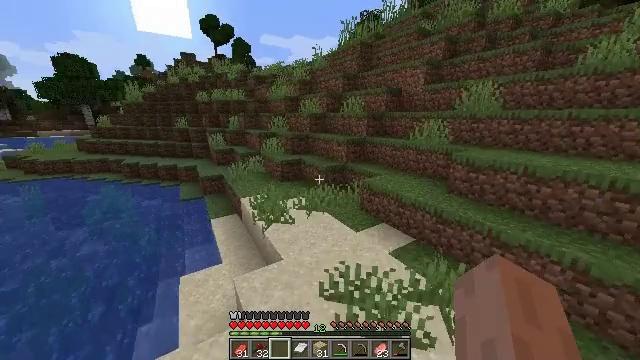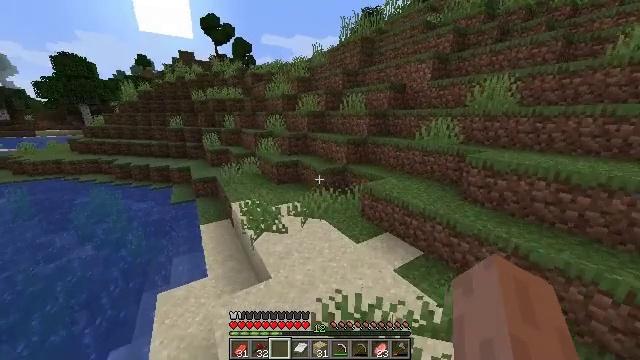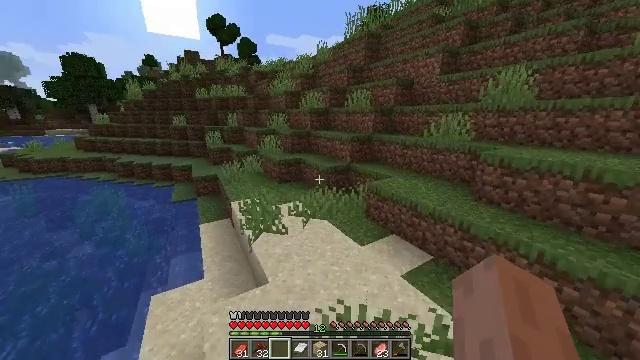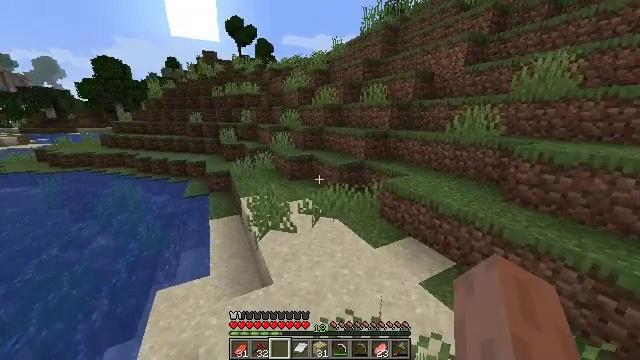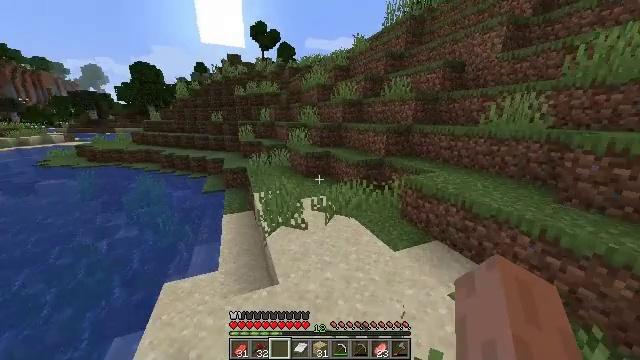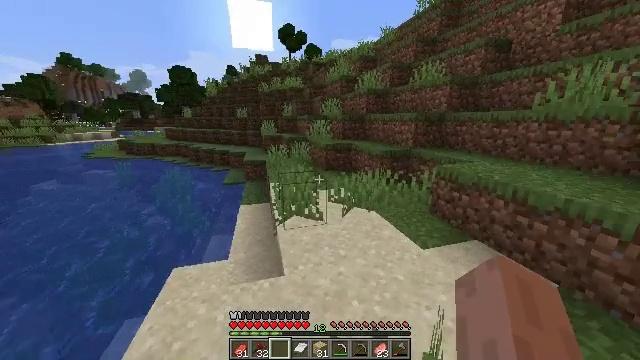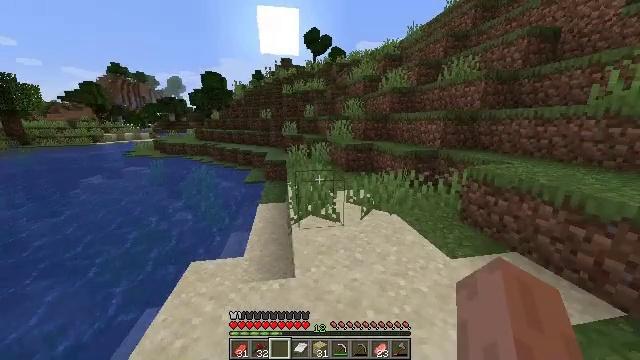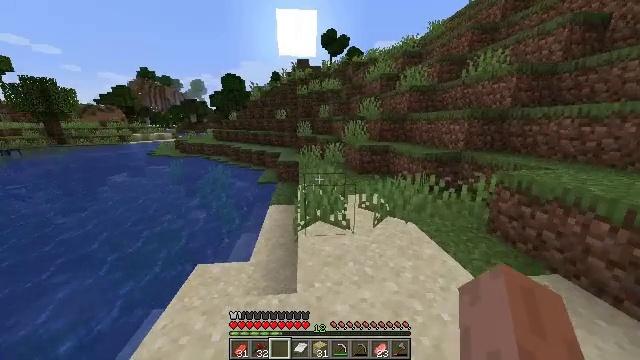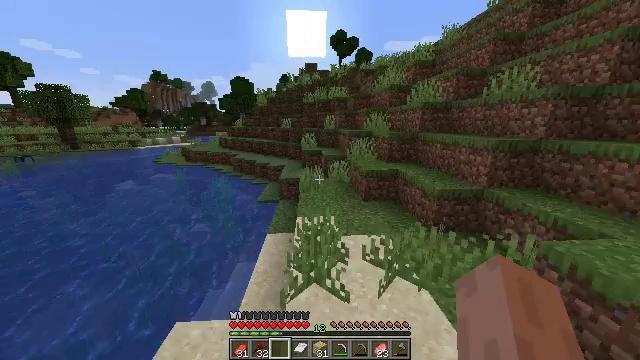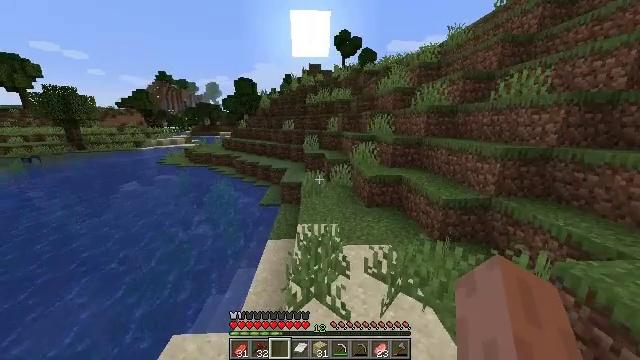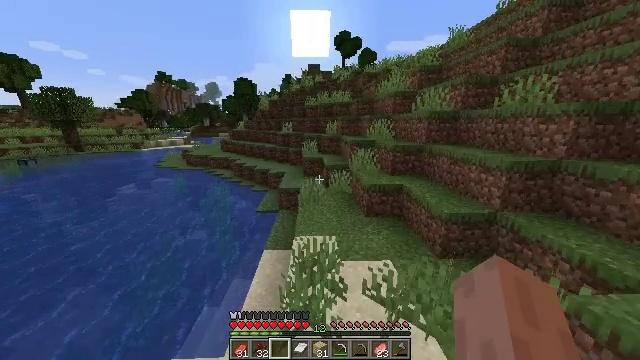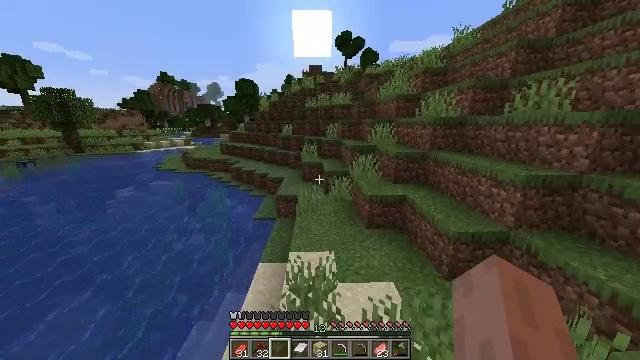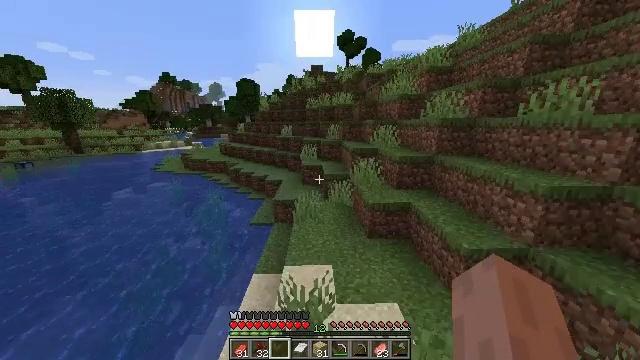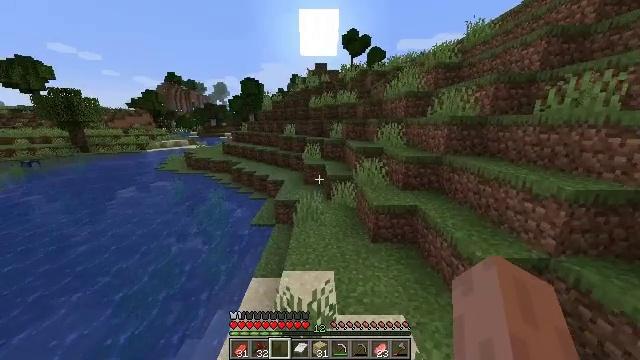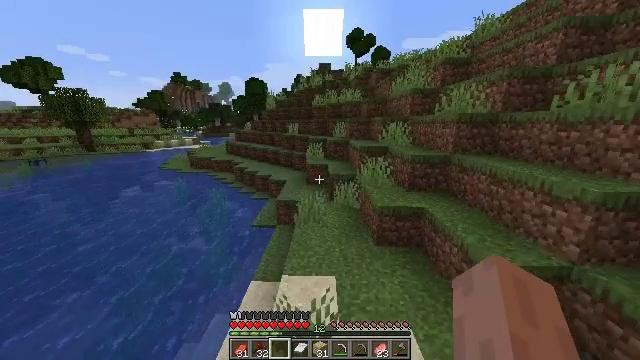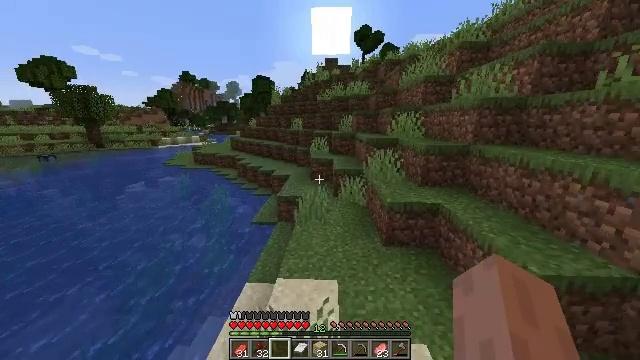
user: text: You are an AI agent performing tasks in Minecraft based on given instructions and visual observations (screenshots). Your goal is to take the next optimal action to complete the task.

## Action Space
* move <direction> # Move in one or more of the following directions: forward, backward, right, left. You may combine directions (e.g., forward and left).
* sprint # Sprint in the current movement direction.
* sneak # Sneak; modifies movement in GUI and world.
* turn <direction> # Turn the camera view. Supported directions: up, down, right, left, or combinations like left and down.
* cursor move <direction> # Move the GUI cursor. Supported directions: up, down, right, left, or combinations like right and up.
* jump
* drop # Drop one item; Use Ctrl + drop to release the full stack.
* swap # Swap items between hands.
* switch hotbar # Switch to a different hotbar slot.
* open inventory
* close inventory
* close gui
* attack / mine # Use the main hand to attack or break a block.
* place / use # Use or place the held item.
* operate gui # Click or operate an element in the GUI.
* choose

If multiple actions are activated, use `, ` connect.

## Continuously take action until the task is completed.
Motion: motion action
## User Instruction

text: Pick the pink tulip from the ground.
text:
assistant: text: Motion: move forward, jump
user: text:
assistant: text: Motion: move forward, turn left, jump
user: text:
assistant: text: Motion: move forward, turn left, jump
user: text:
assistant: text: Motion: move forward, turn left, jump
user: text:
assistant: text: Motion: move forward, sprint, turn left, jump
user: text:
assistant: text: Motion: move forward, sprint, turn left, jump
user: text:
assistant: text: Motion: move forward, sprint, turn left, jump
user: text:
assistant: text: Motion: move forward, sprint, turn left, jump
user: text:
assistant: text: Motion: move forward, jump
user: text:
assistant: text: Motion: move forward, jump
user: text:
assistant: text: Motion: move forward, jump
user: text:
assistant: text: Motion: move forward, jump
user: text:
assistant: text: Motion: move forward, turn left, jump
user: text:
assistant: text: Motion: move forward, turn left, jump
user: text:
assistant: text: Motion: move forward, turn left, jump
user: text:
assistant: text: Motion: move forward, jump
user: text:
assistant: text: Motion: move forward, sprint, turn left, jump
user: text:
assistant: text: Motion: move forward, sprint, turn left, jump
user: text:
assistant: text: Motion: move forward, sprint, turn left, jump
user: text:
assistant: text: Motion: move forward, sprint, turn left, jump
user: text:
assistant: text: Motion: move forward, turn left, jump
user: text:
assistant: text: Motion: move forward, turn left, jump
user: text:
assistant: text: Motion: move forward, turn left, jump
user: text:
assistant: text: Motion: move forward, turn left, jump
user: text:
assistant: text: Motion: move forward, turn left, jump
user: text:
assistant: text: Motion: move forward, turn left, jump
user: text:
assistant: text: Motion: move forward, turn left, jump
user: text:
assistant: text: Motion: move forward, jump
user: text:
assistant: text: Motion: move forward, sprint, jump
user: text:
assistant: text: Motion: move forward, sprint, jump